Question: I'm getting an error at runtime stating: "DraggableGridViewSample] Conversion to Dalvik format failed: Unable to execute dex: Multiple dex files define Lcom/animoto/android/views/DraggableGridView$1;"
How might this be avoided? I've tried removing the android-support-v4 jar from my libs folder and clicking Android Tools > Add Android Support Library but I cannot seem to resolve this issue.
Any suggestions are greatly appreciated.

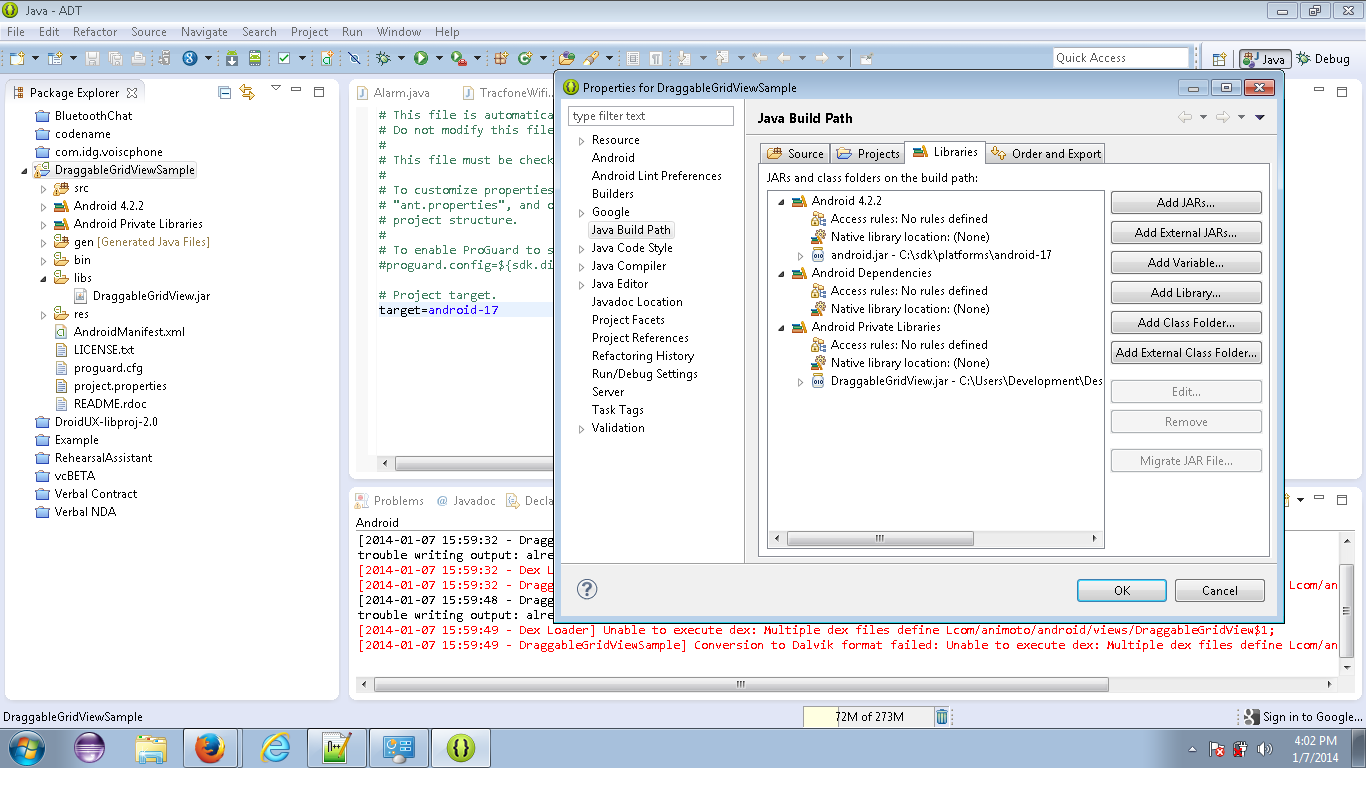
Answer: Looking at the <URL> you provided, the 'DraggableGridView' class is already under 'src'. So adding the jar that contains the same is redundant and dex will complain about duplicate definitions.
To fix it, just remove the 'DraggableGridView.jar' from your project.